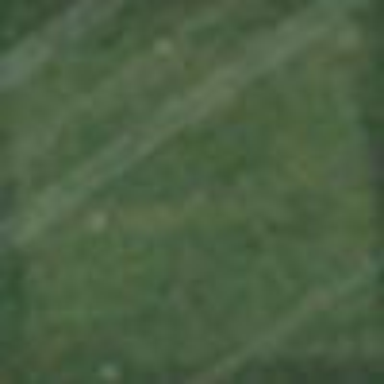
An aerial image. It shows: Golf tee on grassy land.